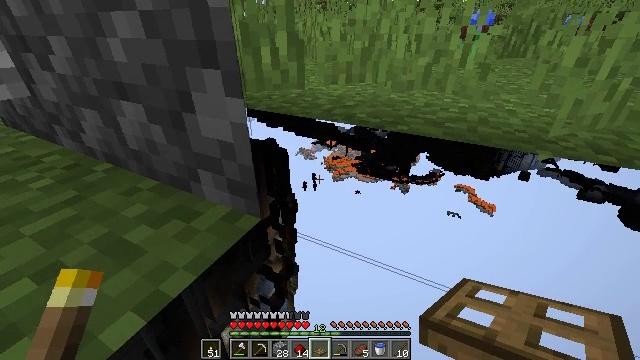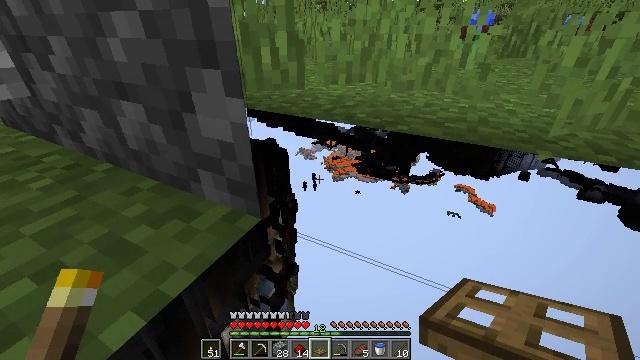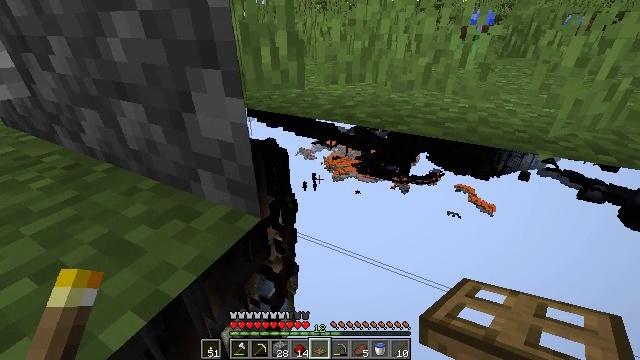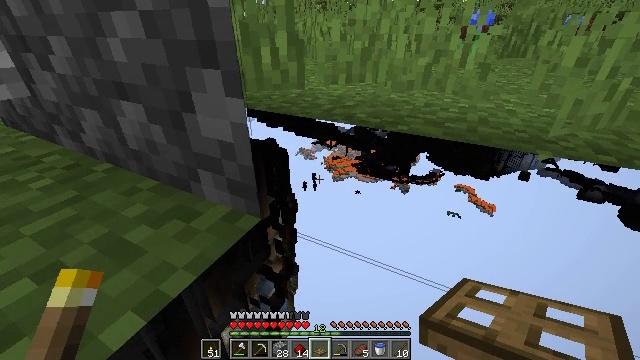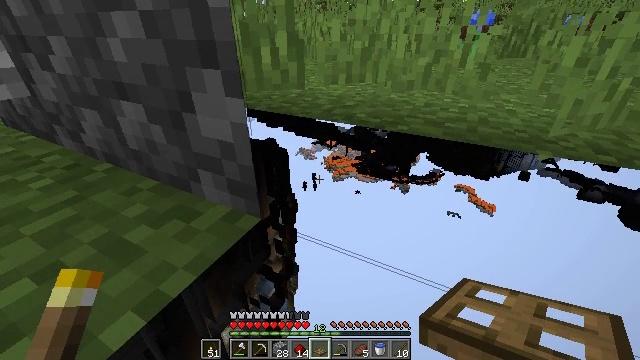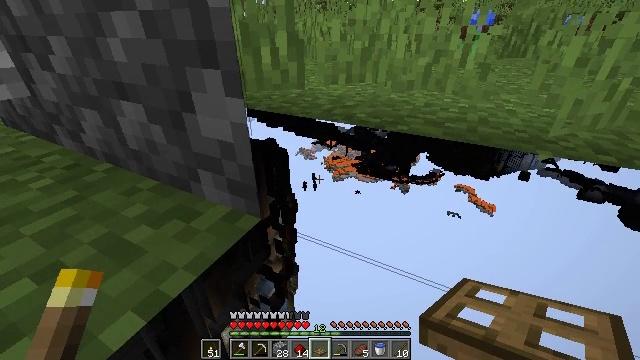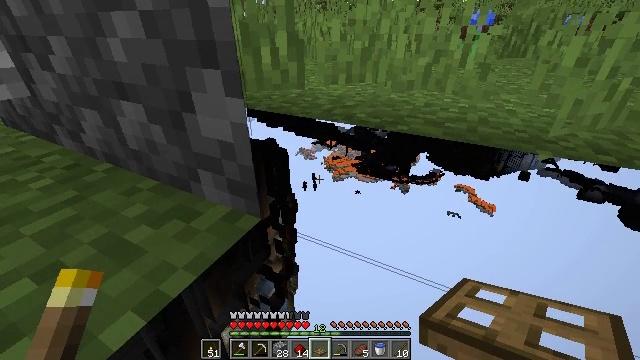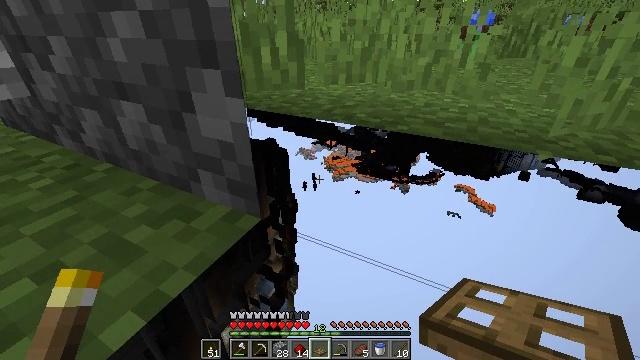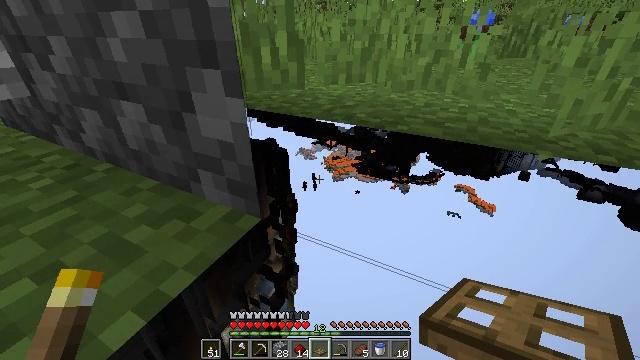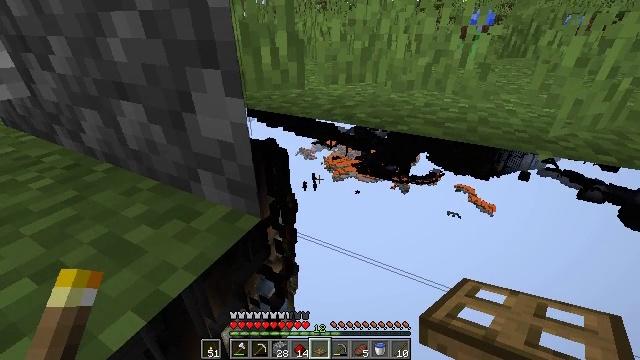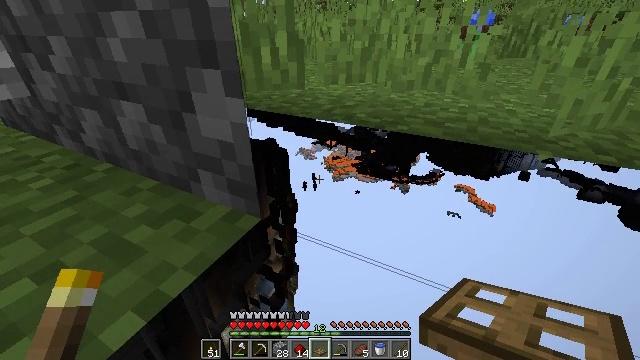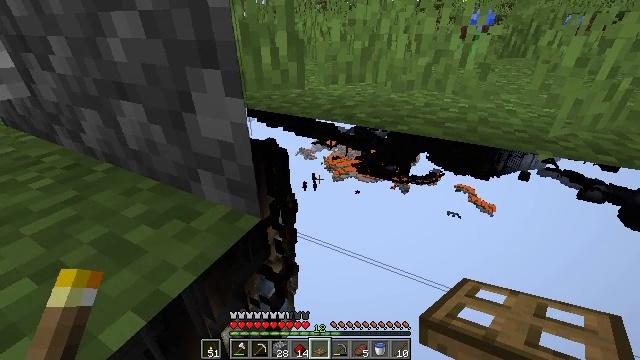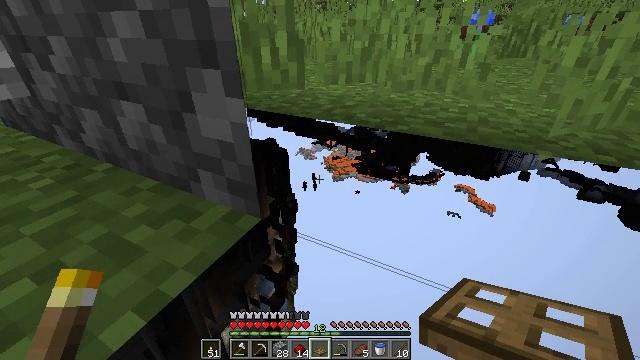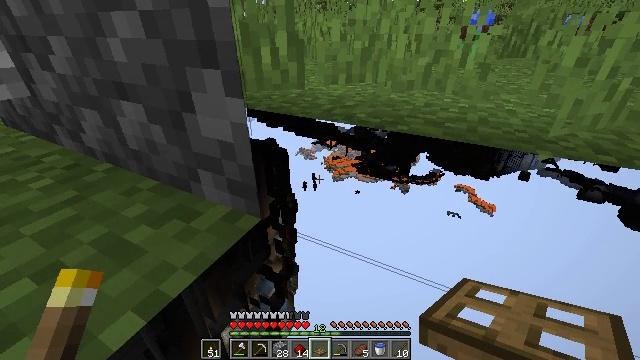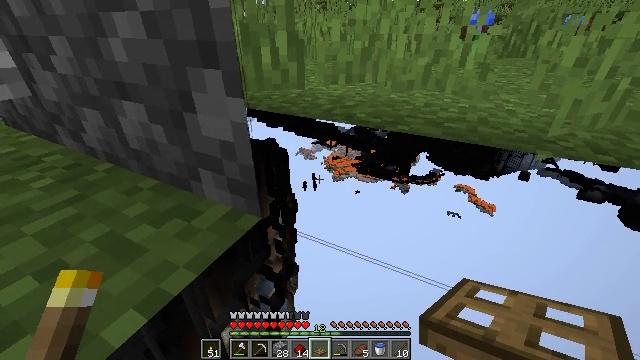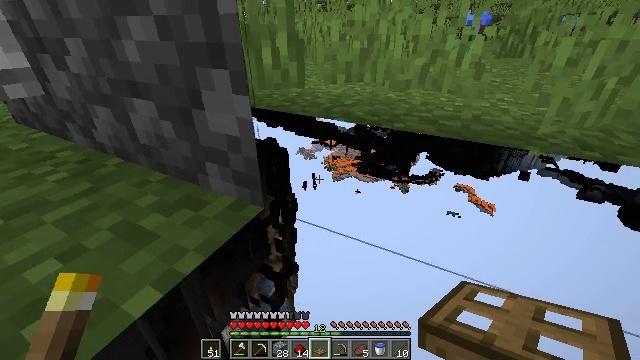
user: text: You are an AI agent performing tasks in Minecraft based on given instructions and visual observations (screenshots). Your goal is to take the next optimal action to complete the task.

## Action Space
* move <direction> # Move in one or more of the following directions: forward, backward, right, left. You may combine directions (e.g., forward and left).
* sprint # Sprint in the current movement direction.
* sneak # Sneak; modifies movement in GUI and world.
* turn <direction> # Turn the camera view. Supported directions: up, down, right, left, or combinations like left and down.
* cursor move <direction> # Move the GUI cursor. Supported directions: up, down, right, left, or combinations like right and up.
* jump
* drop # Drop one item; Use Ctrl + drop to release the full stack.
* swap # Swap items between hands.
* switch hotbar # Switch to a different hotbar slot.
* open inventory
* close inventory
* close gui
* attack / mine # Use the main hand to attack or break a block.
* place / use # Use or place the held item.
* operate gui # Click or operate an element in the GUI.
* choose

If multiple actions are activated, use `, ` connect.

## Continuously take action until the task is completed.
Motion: motion action
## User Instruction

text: Break the composter to recycle it.
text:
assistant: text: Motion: no_op
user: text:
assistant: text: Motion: no_op
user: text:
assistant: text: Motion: no_op
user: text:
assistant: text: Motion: no_op
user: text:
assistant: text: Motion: no_op
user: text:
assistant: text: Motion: no_op
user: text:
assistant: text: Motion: no_op
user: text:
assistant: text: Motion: no_op
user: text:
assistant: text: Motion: no_op
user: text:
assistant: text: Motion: no_op
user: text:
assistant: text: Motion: no_op
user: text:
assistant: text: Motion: no_op
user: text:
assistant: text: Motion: no_op
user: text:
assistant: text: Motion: move back
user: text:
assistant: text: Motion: move back
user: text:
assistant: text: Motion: move back
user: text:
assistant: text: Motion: move back
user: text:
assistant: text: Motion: no_op
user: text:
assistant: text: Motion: no_op
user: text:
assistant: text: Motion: no_op
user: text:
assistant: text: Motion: no_op
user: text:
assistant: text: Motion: no_op
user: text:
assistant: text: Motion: no_op
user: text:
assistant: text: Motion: no_op
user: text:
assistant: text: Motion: no_op
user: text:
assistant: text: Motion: no_op
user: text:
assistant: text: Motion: no_op
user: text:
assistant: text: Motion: no_op
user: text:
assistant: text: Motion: turn left
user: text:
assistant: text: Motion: turn left and down